二年级 · 算术

面包 9 元/袋 大米 63 元/袋

用36 元钱可以买 ( ) 袋面包, 买 1袋大米的钱可以买 ( ) 袋面包。
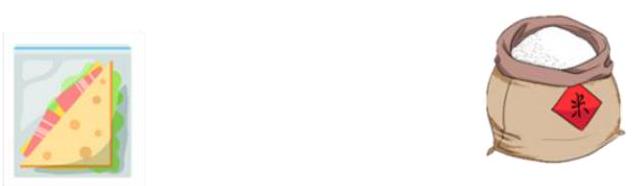
答案: $4 \quad 7$